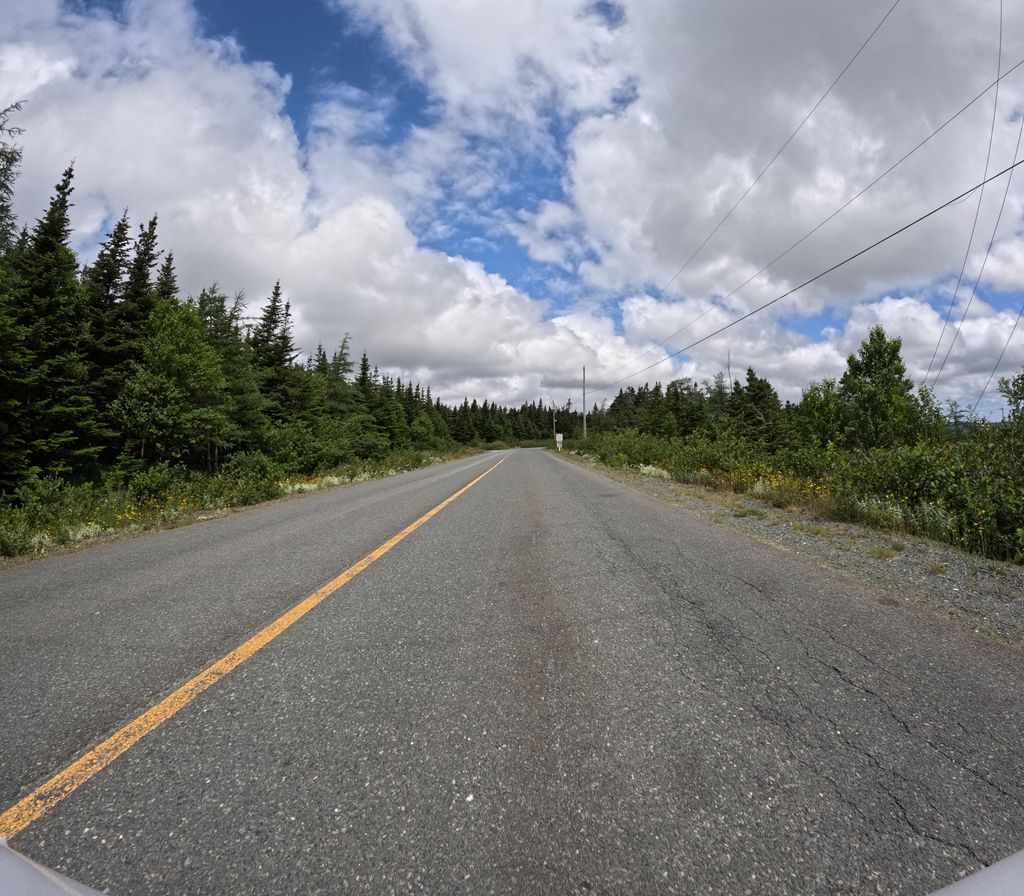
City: st_johns